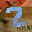
Label: 2